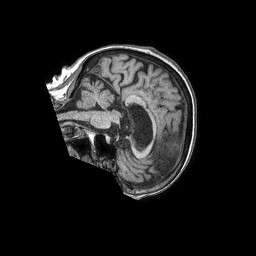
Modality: T1w
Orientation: sagittal
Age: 76
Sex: female
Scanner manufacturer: philips
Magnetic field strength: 1.5 T
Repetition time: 0.007766 s
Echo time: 0.003593 s